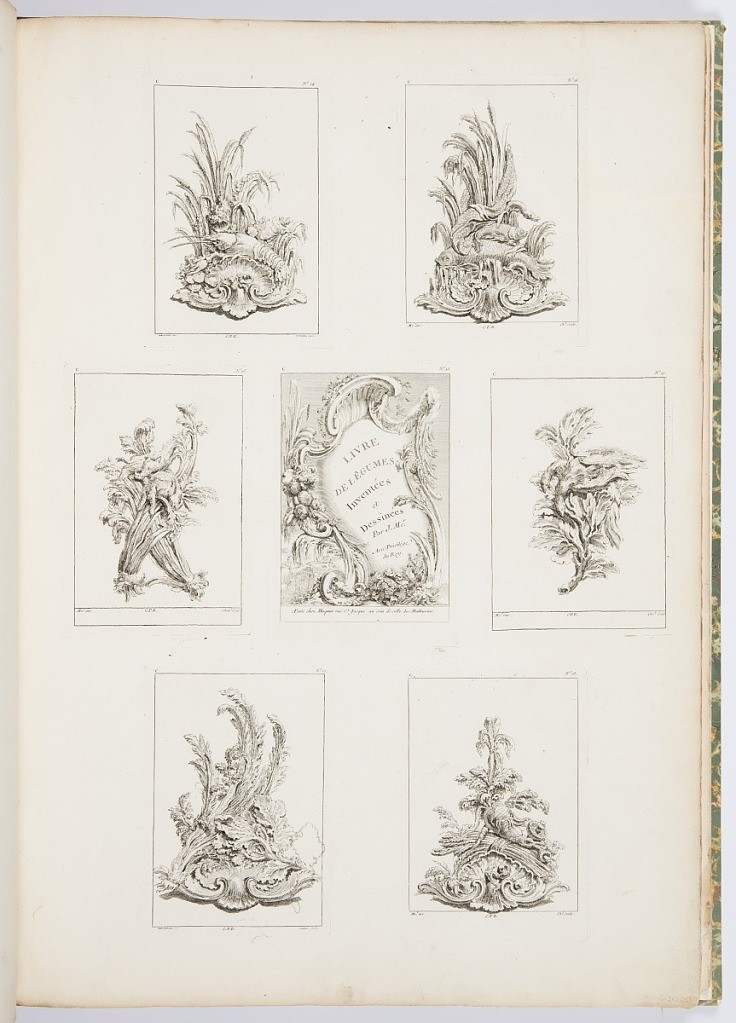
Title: Ornament Design with Fish Motif, from Livre des Legumes [Series of Vegetable Ornament], pl. 16 in Oeuvre de Juste-Aurèle Meissonnier
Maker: Juste-Aurèle Meissonnier, French, b. Italy, 1695–1750
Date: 1748
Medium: Etching on off-white laid paper
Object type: Print
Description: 1921-6-212-9-a: A crayfish lies over a shell cartouche and in fron...;     1921-6-212-9-b: Two Fish and a snake (?) lie above a shell fountai...;     1921-6-212-9-c: A rabbit and a bird (up-side down) lay over two cr...;     1921-6-212-9-d: Cartouche framed with leaves and vegetables and ti...;     1921-6-212-9-e: Two birds lie on top of a branch of acanthus leave...;     1921-6-212-9-f: Curving acanthus leaves lie on top of shell.50;     1921-6-212-9-g: Six plates depicting different vegetables. At cent...